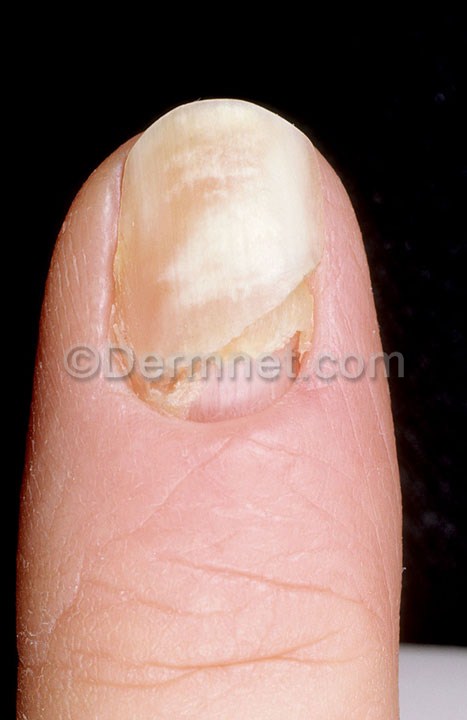
Disease: Nail Fungus and other Nail Disease